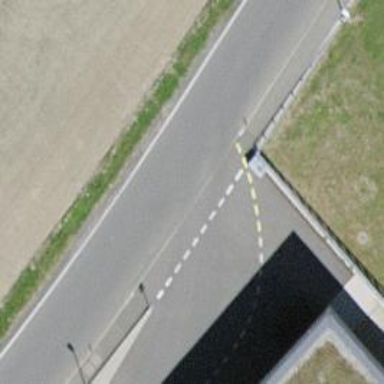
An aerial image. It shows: Sidewalk.